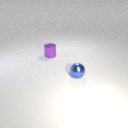
small blue metal sphere in front of small purple metal cylinder